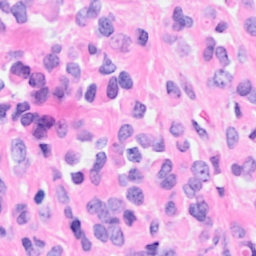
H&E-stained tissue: Breast